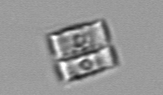
Label: Bacillariophyceae_morphotype1